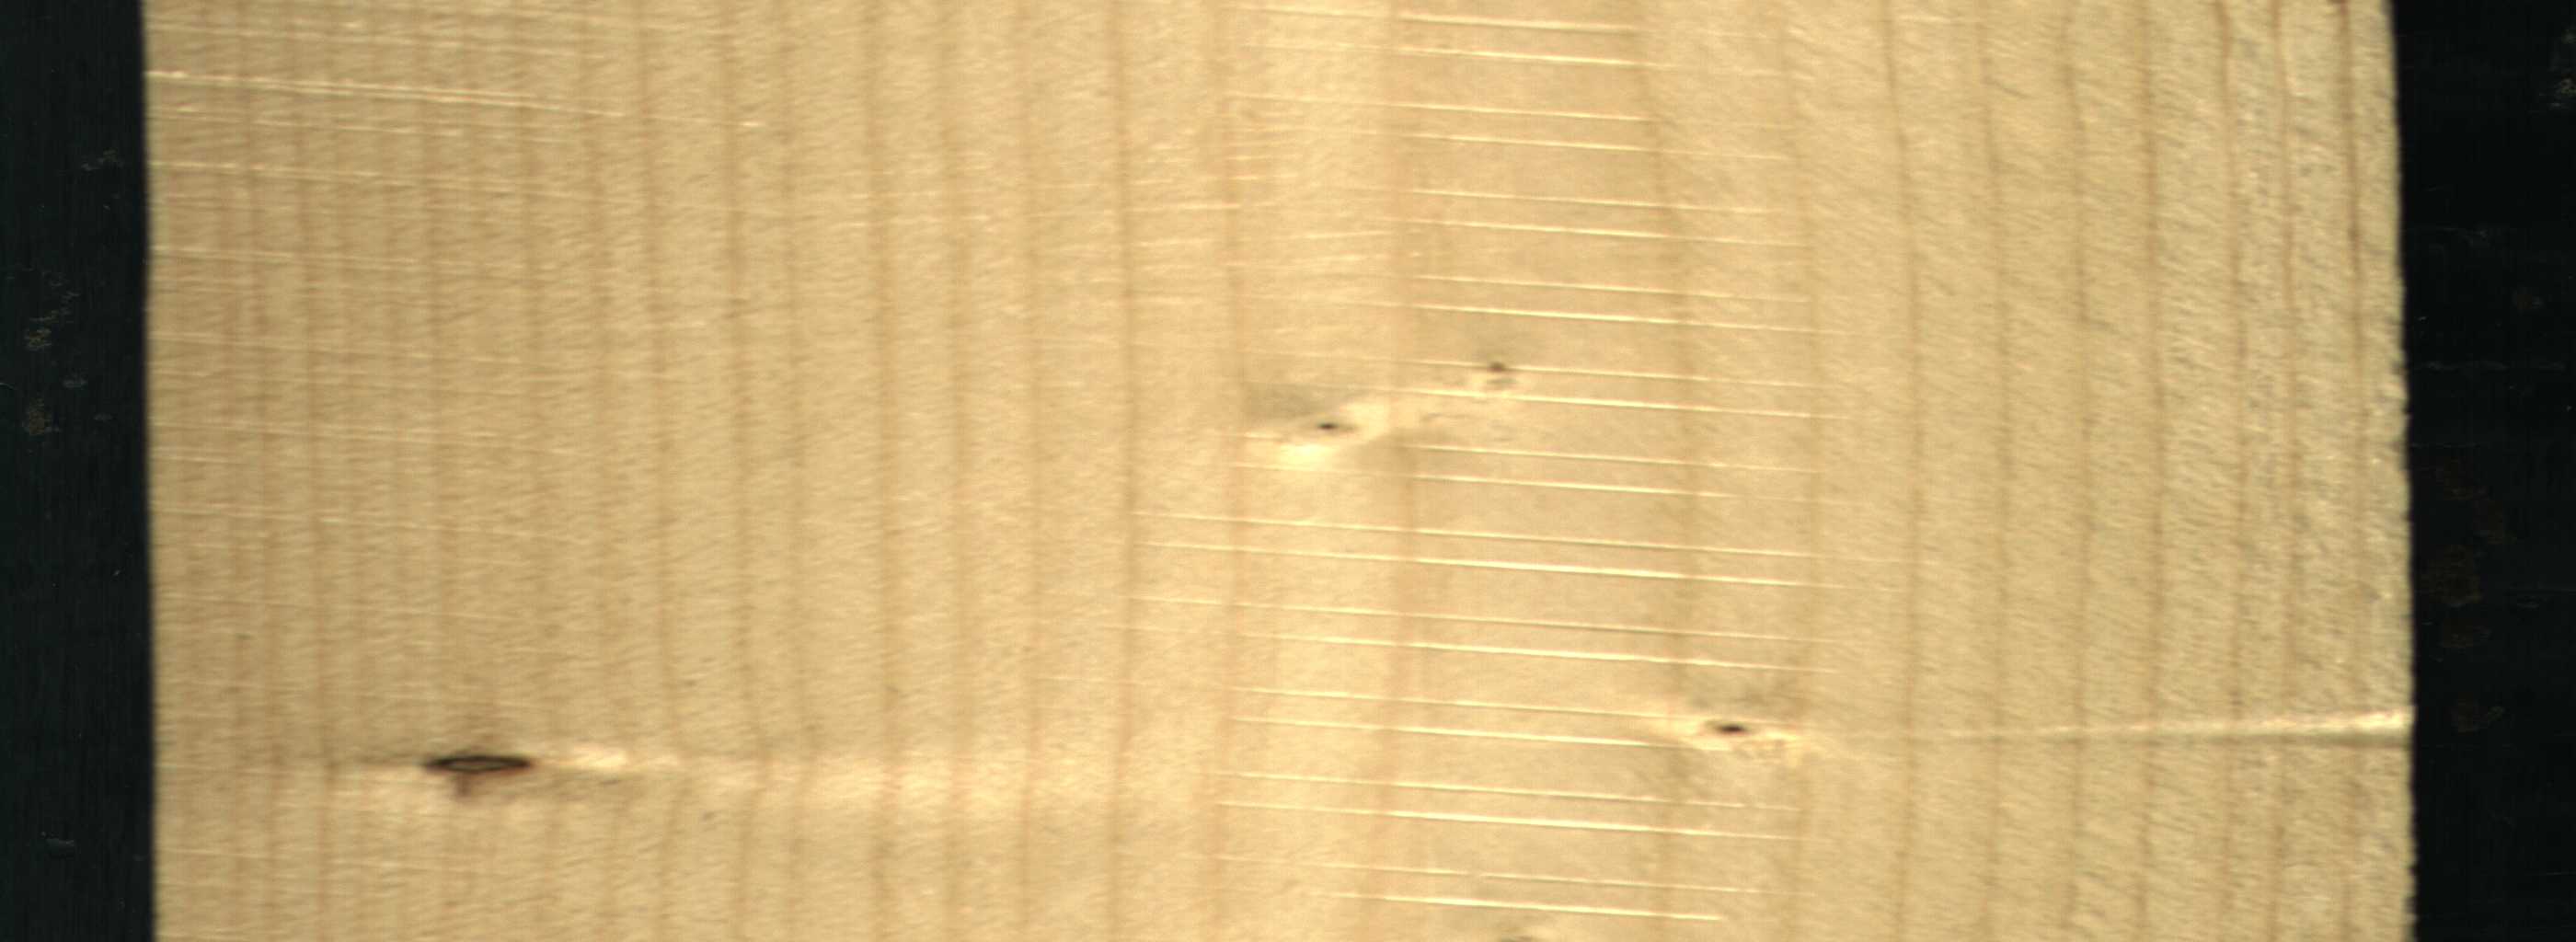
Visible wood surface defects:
Dead_Knot